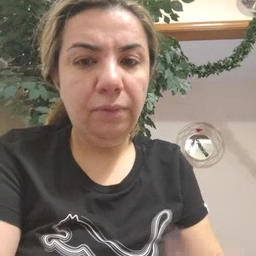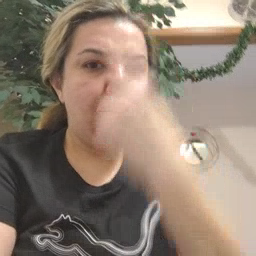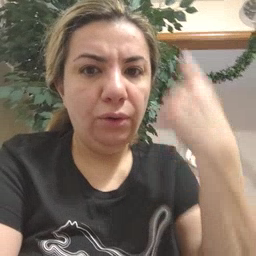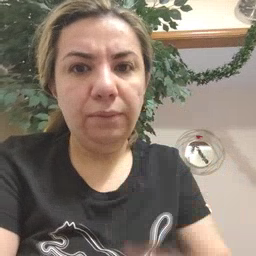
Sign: face